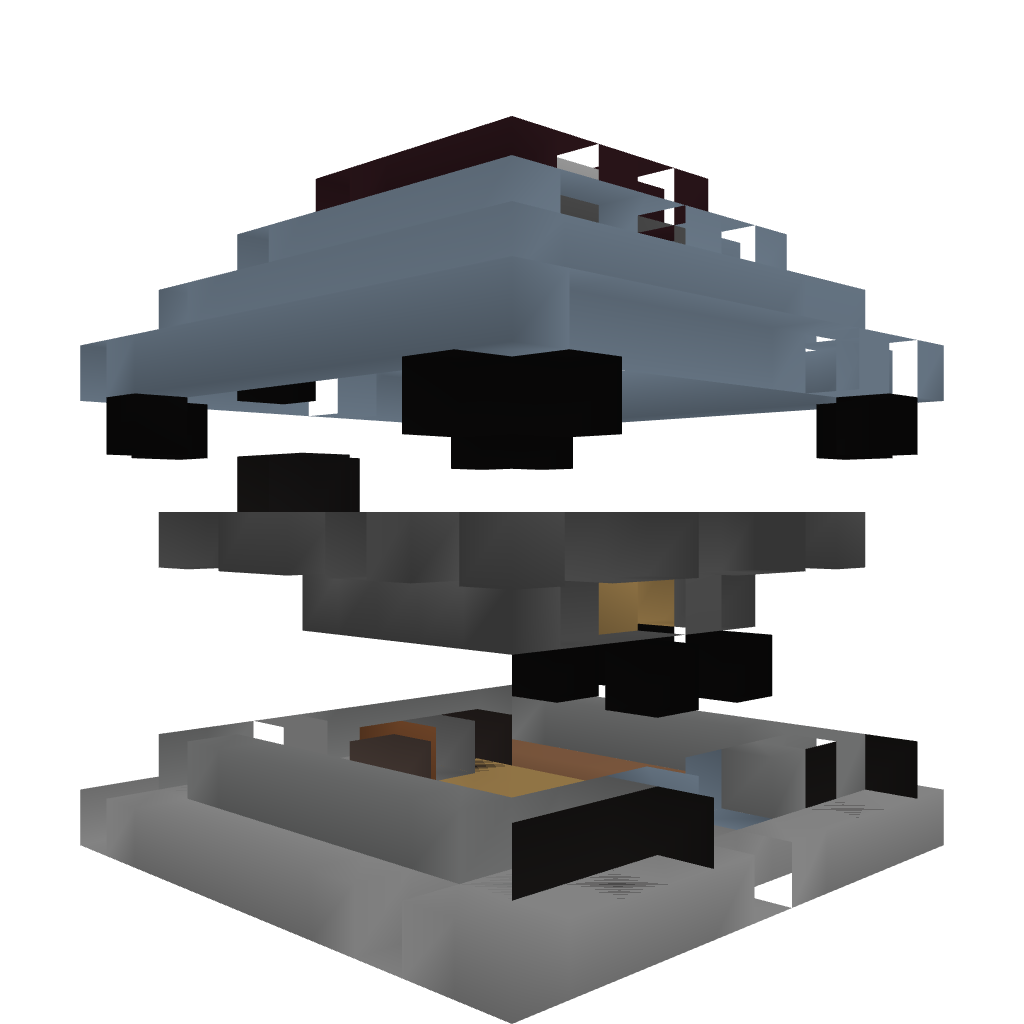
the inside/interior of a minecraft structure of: small medieval house